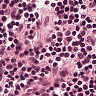
Metastatic tissue present: no